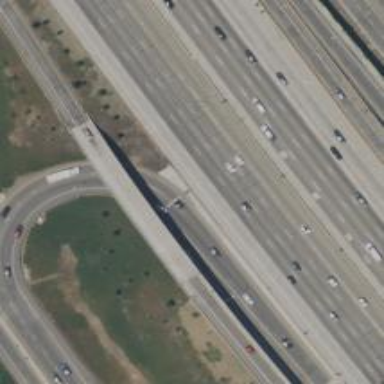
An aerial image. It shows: Bridge over motorway_link.